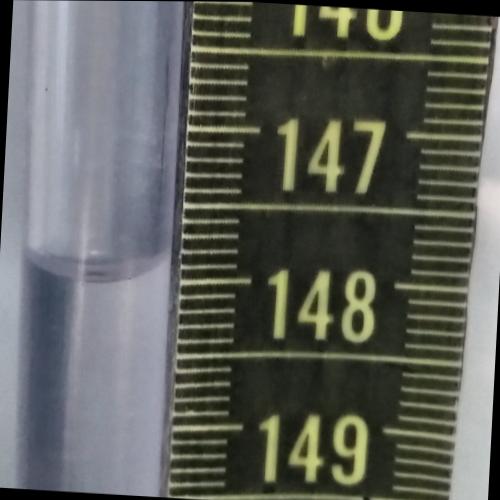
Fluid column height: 147.9 cm